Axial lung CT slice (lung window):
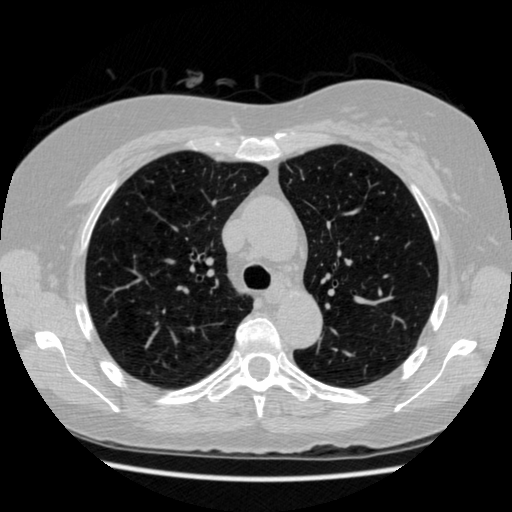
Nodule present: no